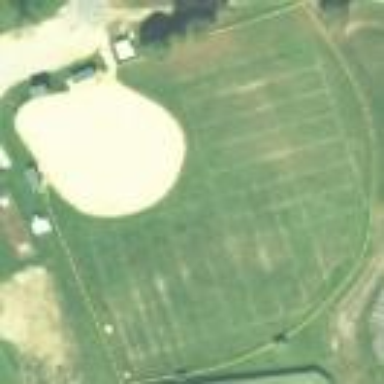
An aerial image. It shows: Baseball pitch for leisure land.